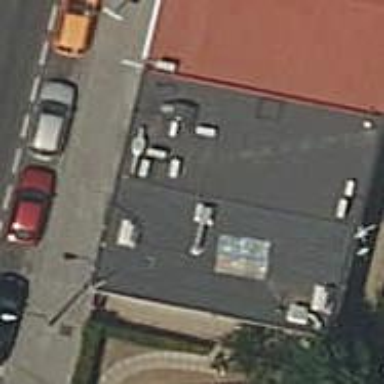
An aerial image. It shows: Pub.